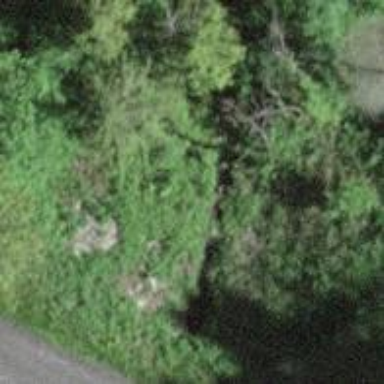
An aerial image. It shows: Culvert tunnel.